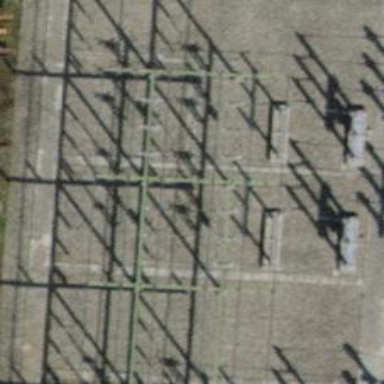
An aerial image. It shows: Switch for power supply.